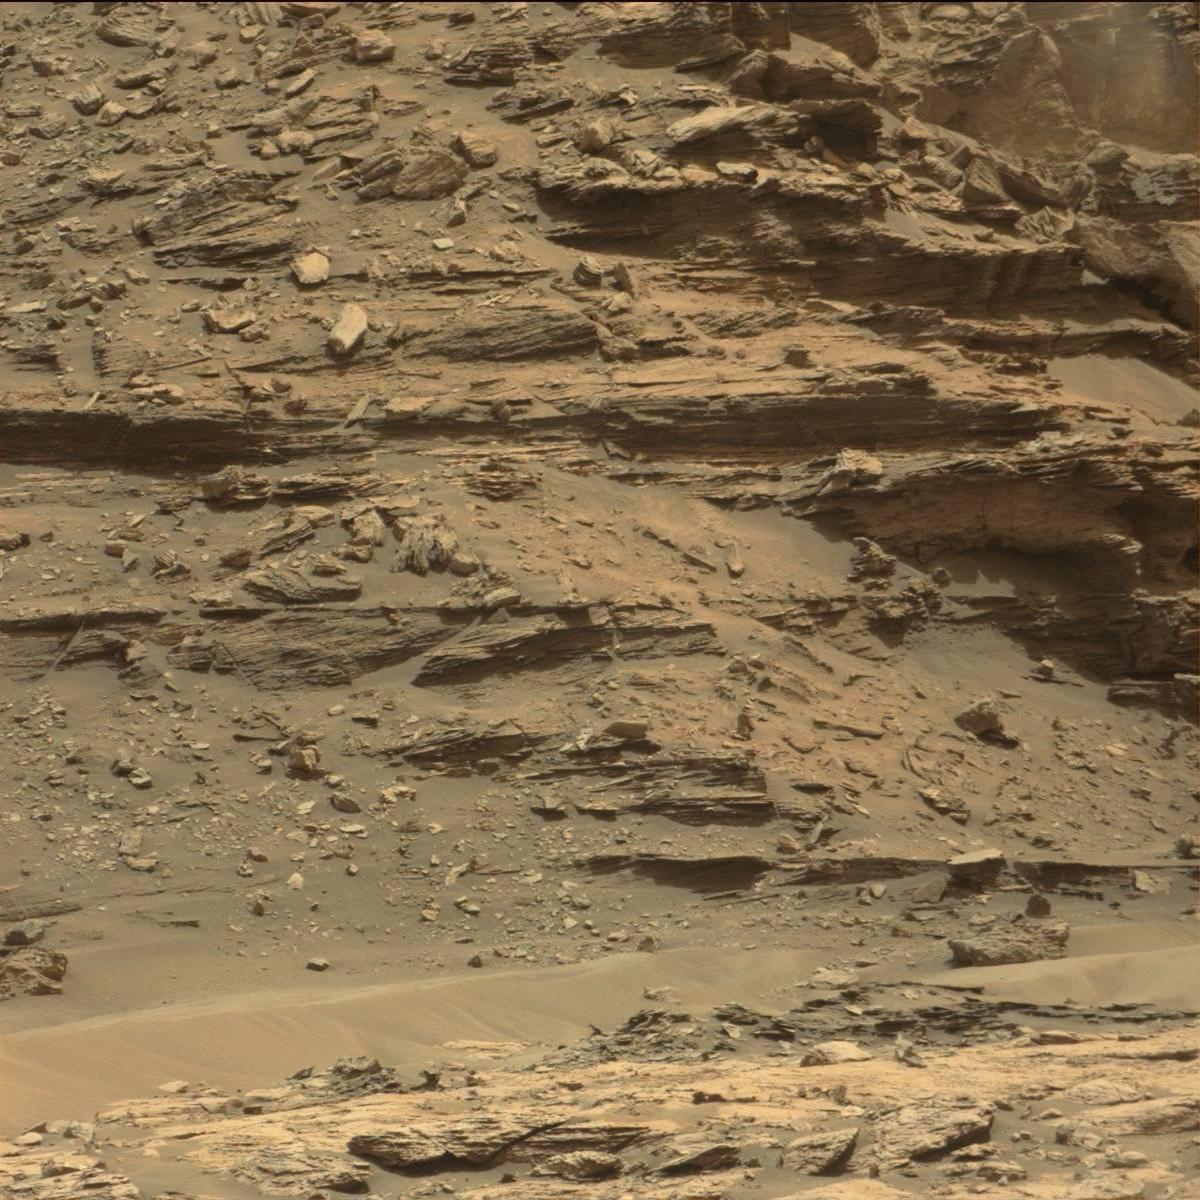
Terrain classes present: Bedrock, Sand / Soil